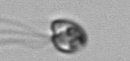
Label: flagellate_morphotype1